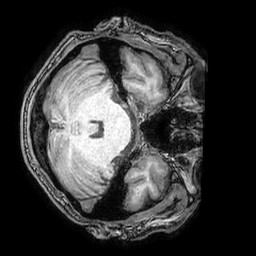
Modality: T1w
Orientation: axial
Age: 47
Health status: ill
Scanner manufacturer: philips
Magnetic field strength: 3 T
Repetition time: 0.007 s
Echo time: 0.0035 s